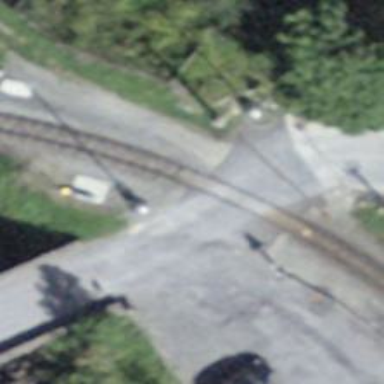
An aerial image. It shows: Level crossing with full barriers and lights.